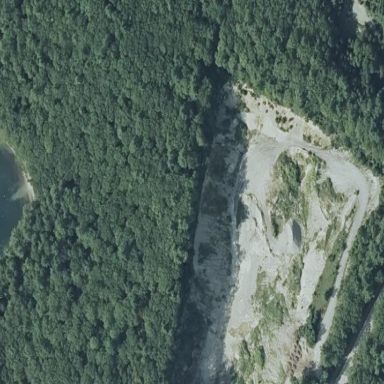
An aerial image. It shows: Sand quarry.